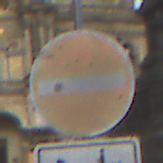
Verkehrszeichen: VerbotDerEinfahrt
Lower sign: MehrspurigeFahrzeugeFrei9
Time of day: MorningAfternoon
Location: Outdoor (Urban)
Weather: PartlyCloudy
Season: NotSpecified
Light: Natural